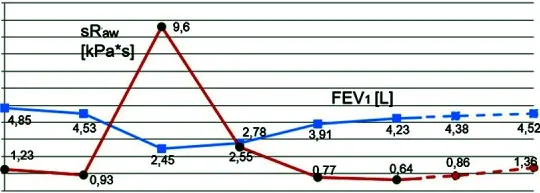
Lung function measured values of FEV1 and specific airway resistance (sRaw) within the scope of the SIC (FEV1 predicted value according to GLI: 4.9 L).
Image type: chart (chart)